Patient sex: M
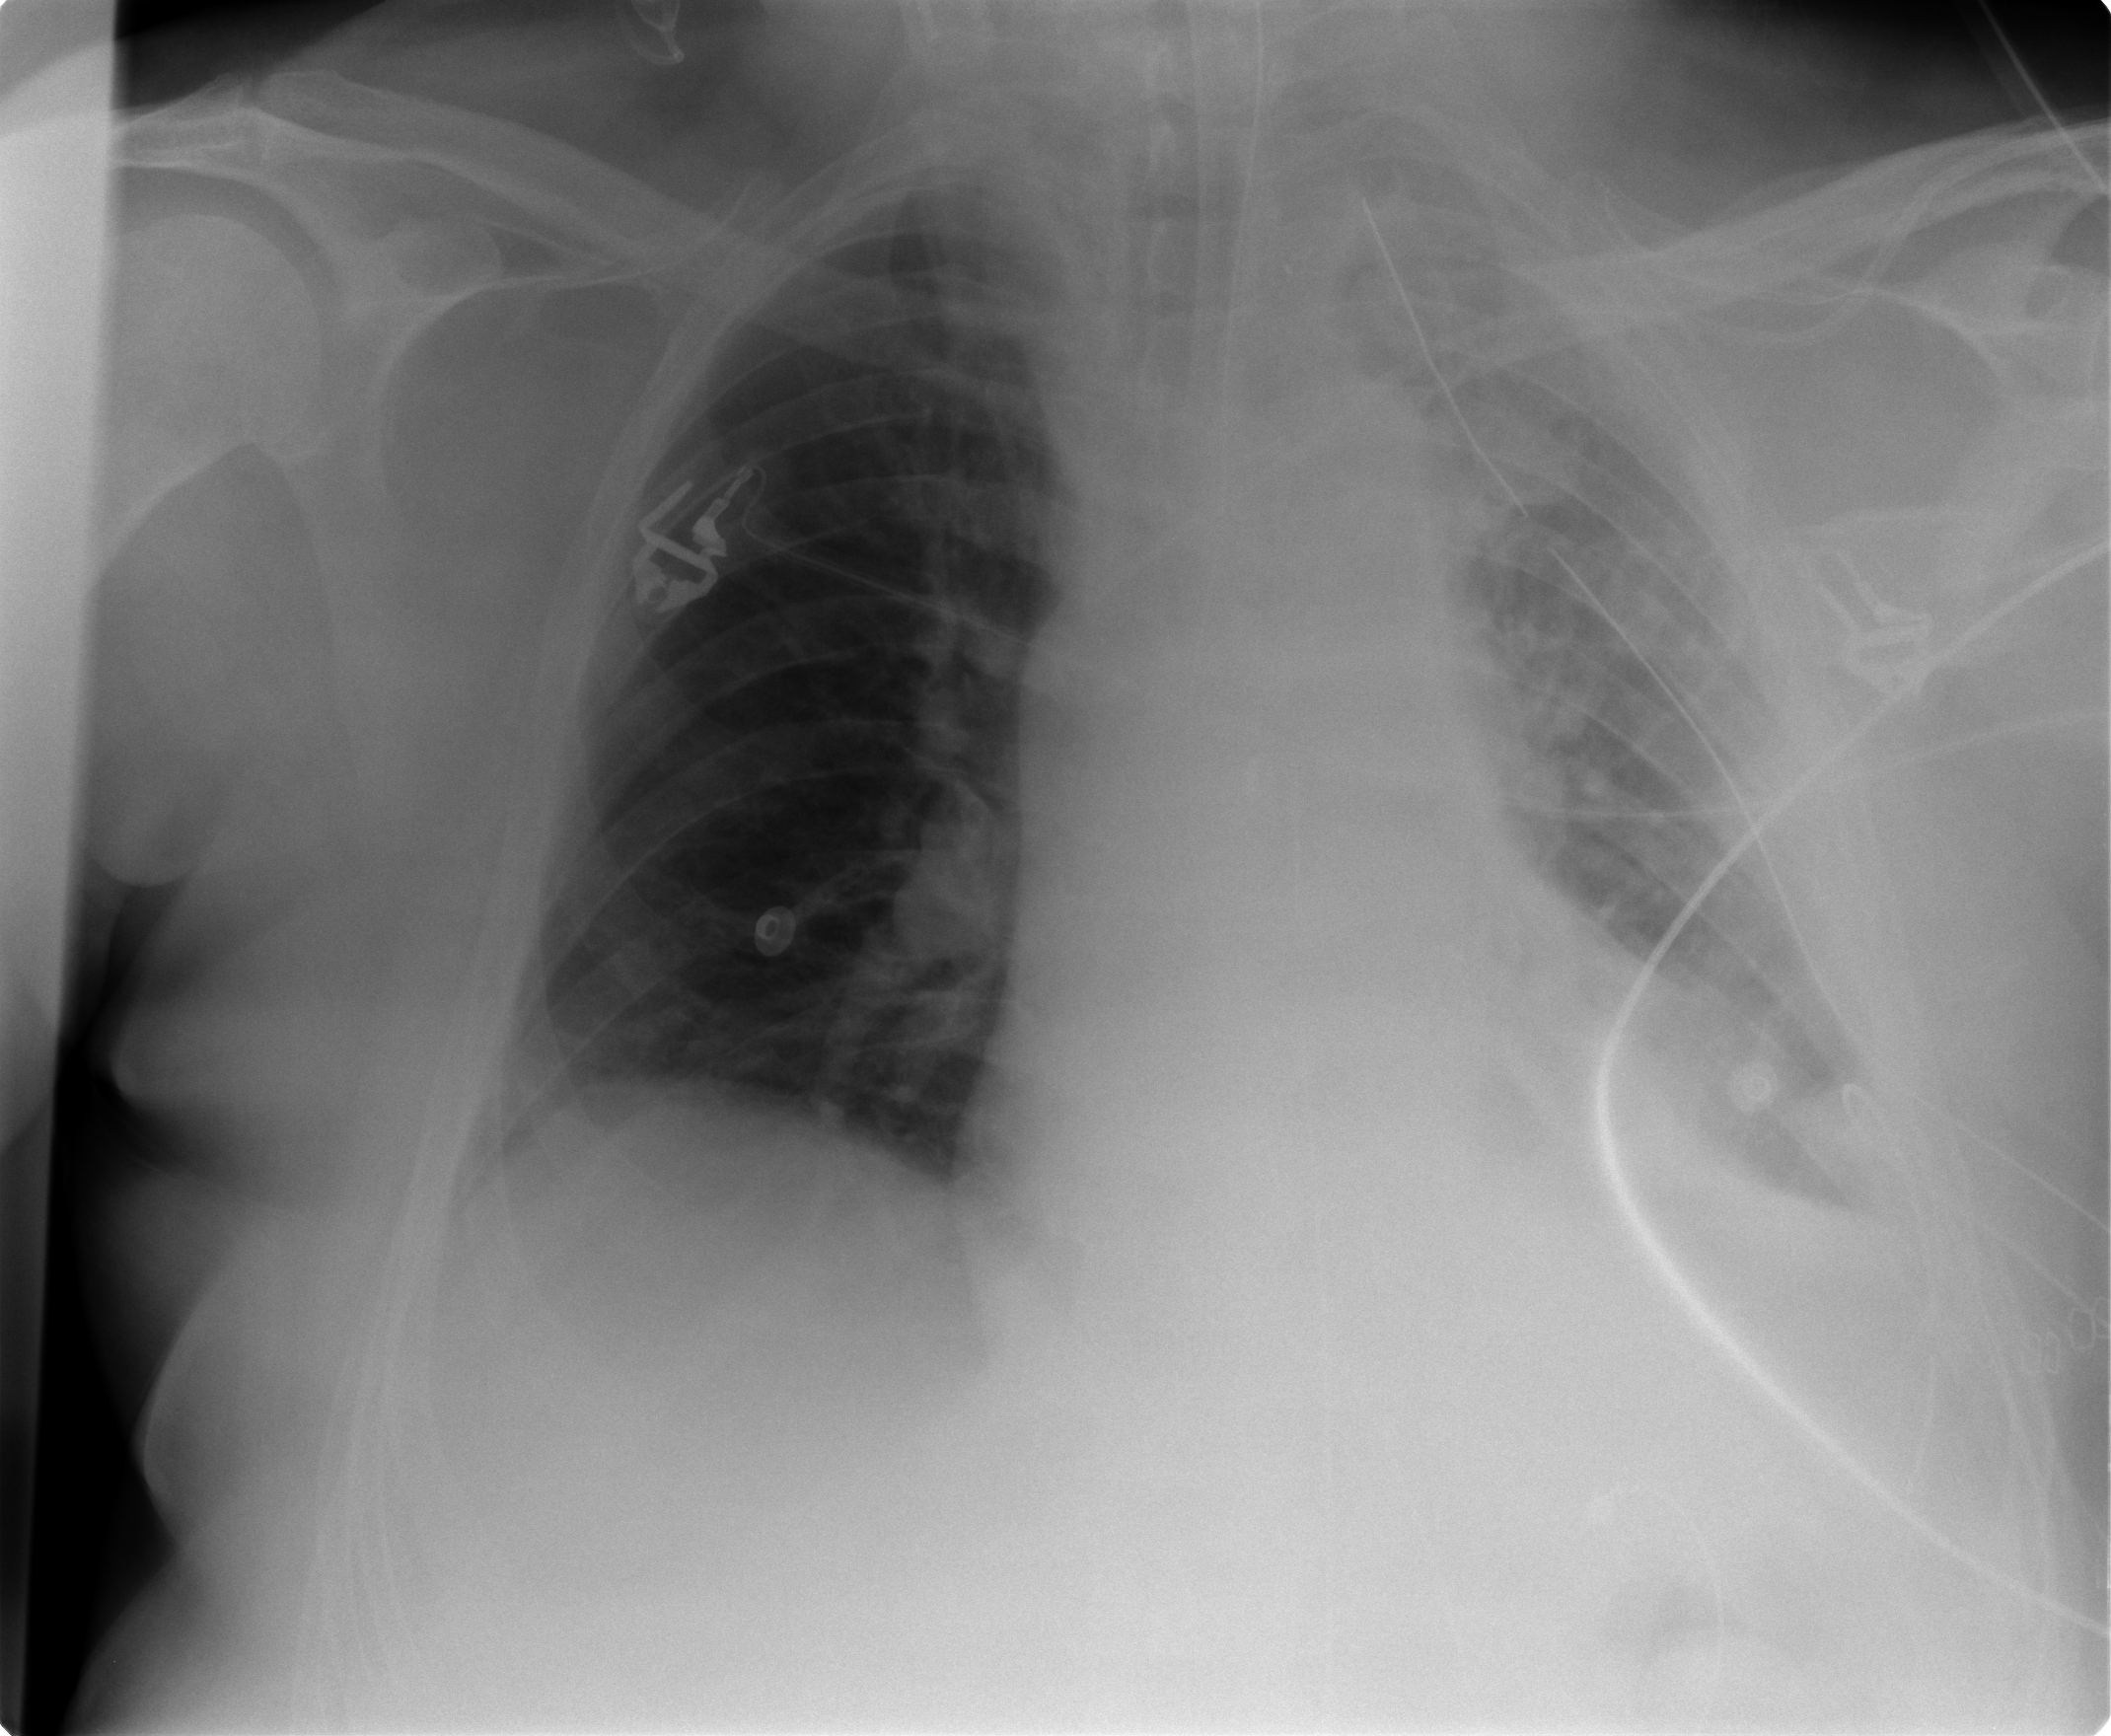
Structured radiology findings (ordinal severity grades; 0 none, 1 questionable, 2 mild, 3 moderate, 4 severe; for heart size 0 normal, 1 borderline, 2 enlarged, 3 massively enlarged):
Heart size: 2
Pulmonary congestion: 0
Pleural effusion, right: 0
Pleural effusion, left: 2
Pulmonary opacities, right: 0
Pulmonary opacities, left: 3
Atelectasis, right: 0
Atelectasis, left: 3